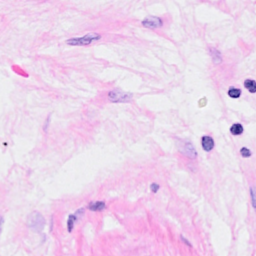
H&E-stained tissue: Breast